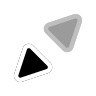
Cursor type: resize_sw
OS/theme: macos
Variant: default